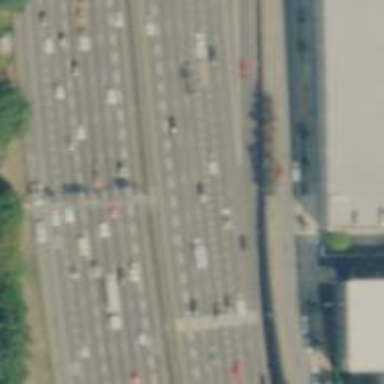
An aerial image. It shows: Asphalt motorway link.